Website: home-depot
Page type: payment
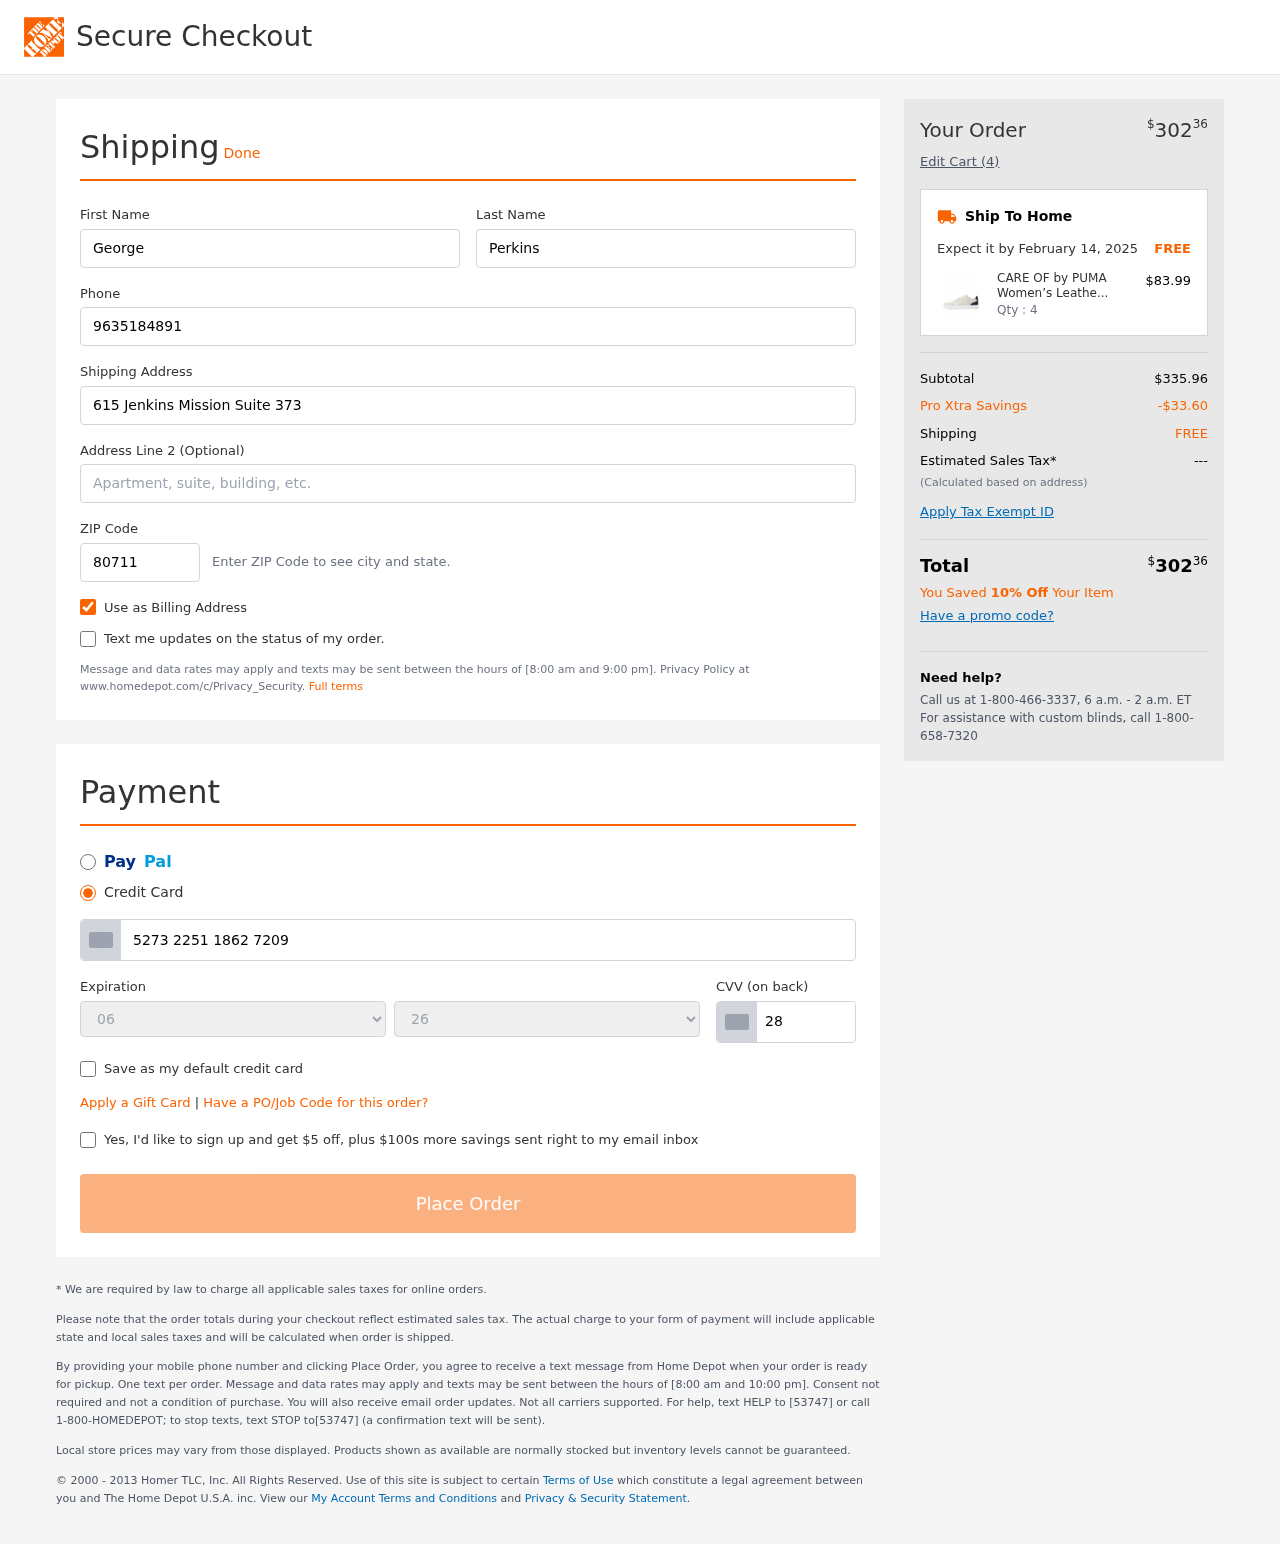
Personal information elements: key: PII_CARD_CVV
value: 282
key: PII_CARD_EXPIRY_MONTH
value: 06
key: PII_CARD_EXPIRY_YEAR
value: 26
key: PII_CARD_NUMBER
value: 5273 2251 1862 7209
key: PII_FIRSTNAME
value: George
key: PII_LASTNAME
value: Perkins
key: PII_PHONE
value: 9635184891
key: PII_POSTCODE
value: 80711
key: PII_STREET
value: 615 Jenkins Mission Suite 373
Product elements: key: PRODUCT1_NAME
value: CARE OF by PUMA Women’s Leather Low-Top Trainers, Beige, US 11.5
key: PRODUCT1_PRICE
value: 83.99
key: PRODUCT1_QUANTITY
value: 4
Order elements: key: ORDER_TOTAL
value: $30236
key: ORDER_NUM_ITEMS
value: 4
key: ORDER_DELIVERY_DATE
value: February 14, 2025
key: ORDER_SUBTOTAL
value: $335.96
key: ORDER_DISCOUNT
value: -$33.60
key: ORDER_SHIPPING_COST
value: FREE